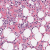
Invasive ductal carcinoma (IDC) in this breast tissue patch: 1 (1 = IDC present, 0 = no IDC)